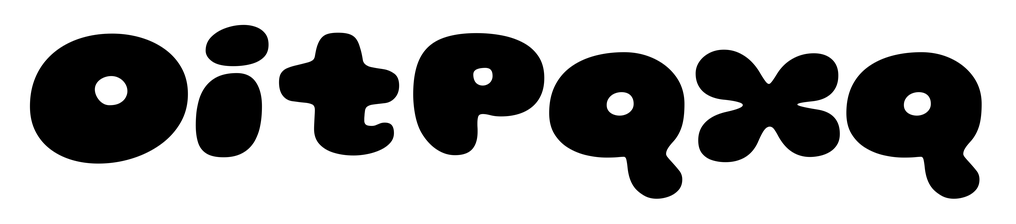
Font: Gluten_Black